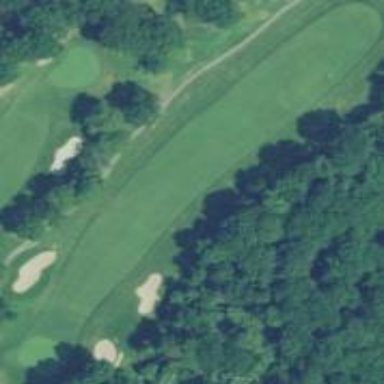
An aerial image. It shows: Grassy area designated as golf fairway.